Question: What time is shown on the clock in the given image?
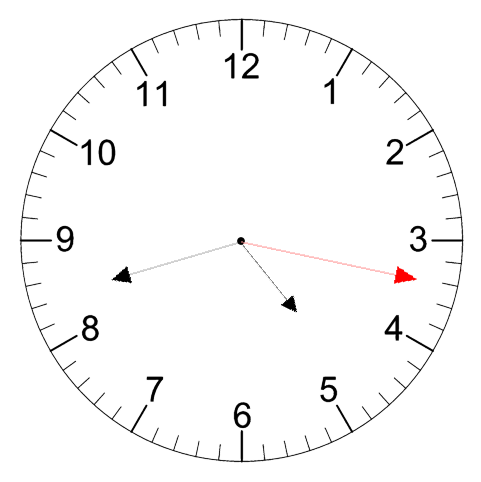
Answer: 04:42:17